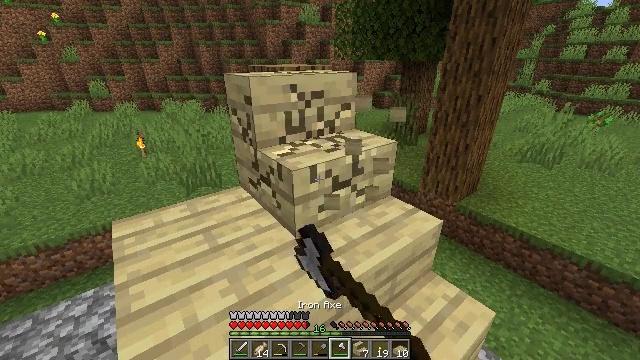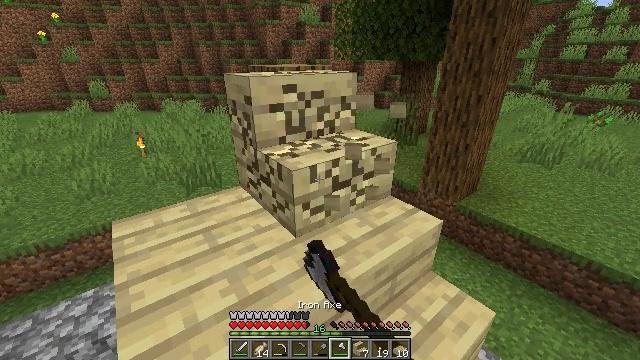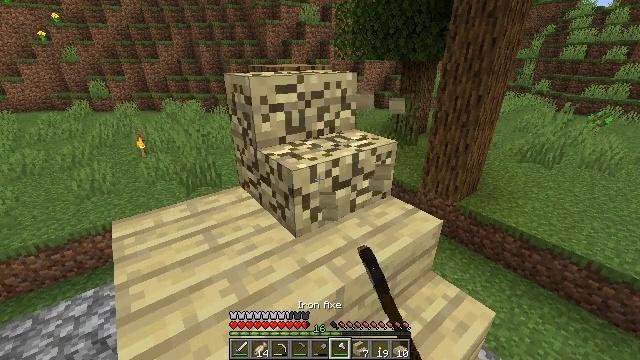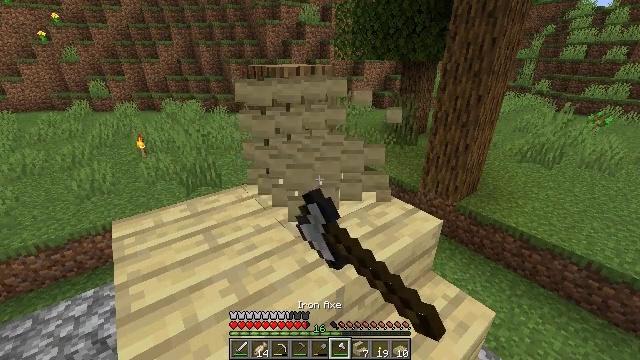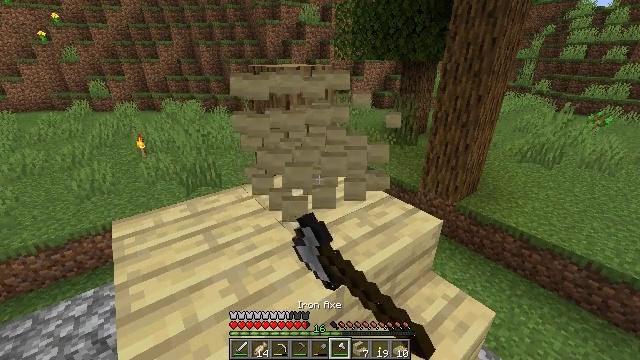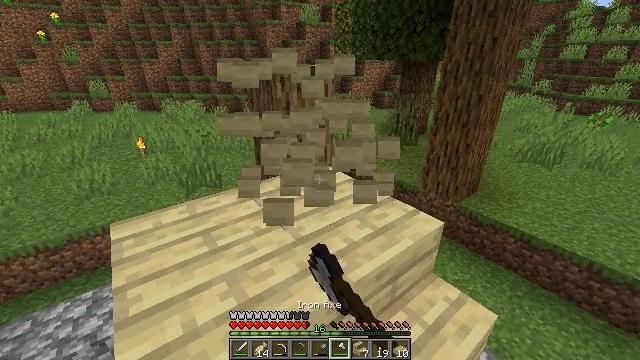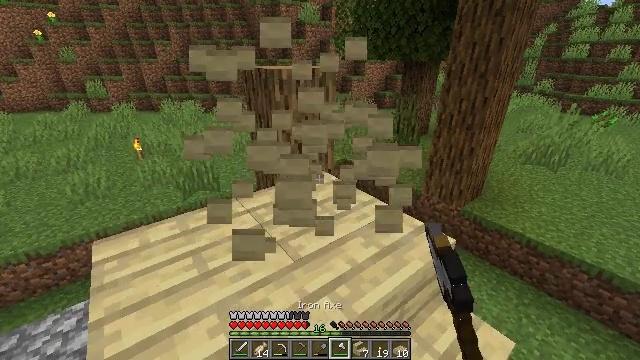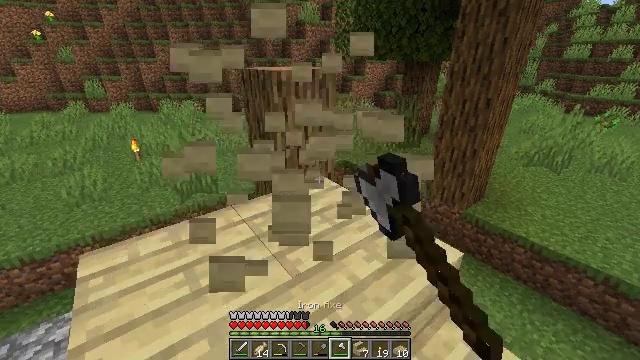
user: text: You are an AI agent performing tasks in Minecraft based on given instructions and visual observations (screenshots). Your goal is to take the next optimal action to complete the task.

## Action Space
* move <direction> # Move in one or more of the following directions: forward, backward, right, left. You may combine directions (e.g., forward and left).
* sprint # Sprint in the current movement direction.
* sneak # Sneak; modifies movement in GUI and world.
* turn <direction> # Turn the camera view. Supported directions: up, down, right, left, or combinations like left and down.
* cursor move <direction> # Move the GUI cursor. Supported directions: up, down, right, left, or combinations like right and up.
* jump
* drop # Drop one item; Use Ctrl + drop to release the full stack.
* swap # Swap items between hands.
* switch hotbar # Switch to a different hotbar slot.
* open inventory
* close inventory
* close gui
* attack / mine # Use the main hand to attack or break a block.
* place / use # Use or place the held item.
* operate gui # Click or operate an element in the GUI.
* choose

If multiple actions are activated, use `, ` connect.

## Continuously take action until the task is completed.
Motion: motion action
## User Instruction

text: Gather the birch stairs from a structure.
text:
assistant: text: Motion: attack / mine
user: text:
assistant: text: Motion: attack / mine
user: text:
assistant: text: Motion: attack / mine
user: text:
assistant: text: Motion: attack / mine
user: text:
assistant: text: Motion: move forward, attack / mine
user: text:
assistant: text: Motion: move forward, attack / mine
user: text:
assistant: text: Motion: move forward, attack / mine
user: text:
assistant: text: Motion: no_op